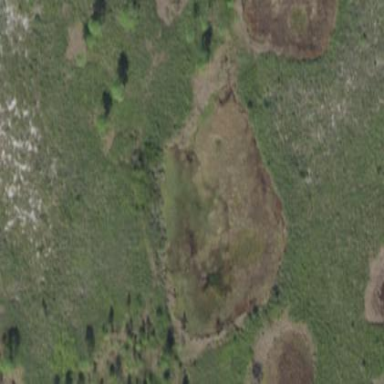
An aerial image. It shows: Marshy wetland area.